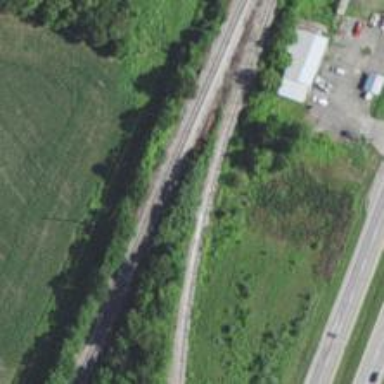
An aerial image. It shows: Rail spur service.